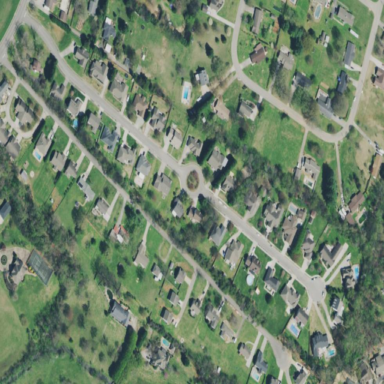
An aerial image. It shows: Single-family residential area.